Question: I'd like to trigger a specific action after a user tweets something through iOS6's built-in "tweet sheet"

I want to trigger a method after the user hits its "Send" button.
Alternatively, if I can receive some confirmation from the iOS that a tweet was successfully posted, I'd like to trigger the method then.
Are either of these options possible? Is there a different, preferred way to trigger an action after a user posts a tweet?
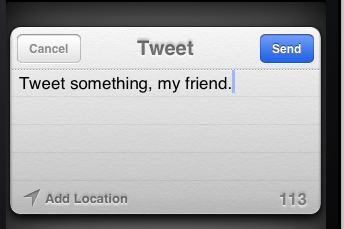
Answer: Use the completion handler. See code example below.
'''
SLComposeViewController *tweetSheet = [SLComposeViewController composeViewControllerForServiceType:SLServiceTypeTwitter];
tweetSheet.completionHandler = ^(SLComposeViewControllerResult result) {
switch(result) {
// This means the user cancelled without sending the Tweet
case SLComposeViewControllerResultCancelled:
break;
// This means the user hit 'Send'
case SLComposeViewControllerResultDone:
break;
}
dispatch_async(dispatch_get_main_queue(), ^{
[self dismissViewControllerAnimated:NO completion:^{
NSLog(@"Tweet Sheet has been dismissed.");
}];
});
};
'''
> Source: <URL>